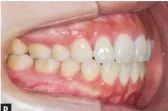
Post-retention records (at 26 years and 7 months of age):. Extraoral, and ,intraoral photographs.
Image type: medical_photograph (oral_photograph)